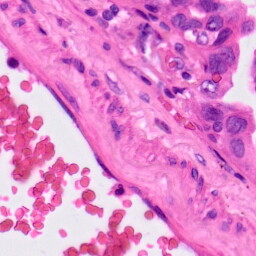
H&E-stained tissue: Lung